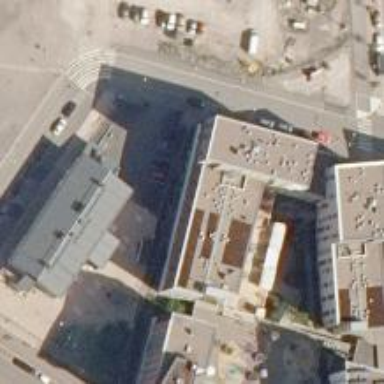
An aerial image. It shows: Parking space.